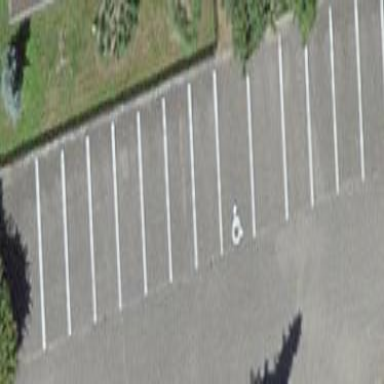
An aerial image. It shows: Parking area with surface.